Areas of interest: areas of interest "Dragon and Phoenix Golden Street"
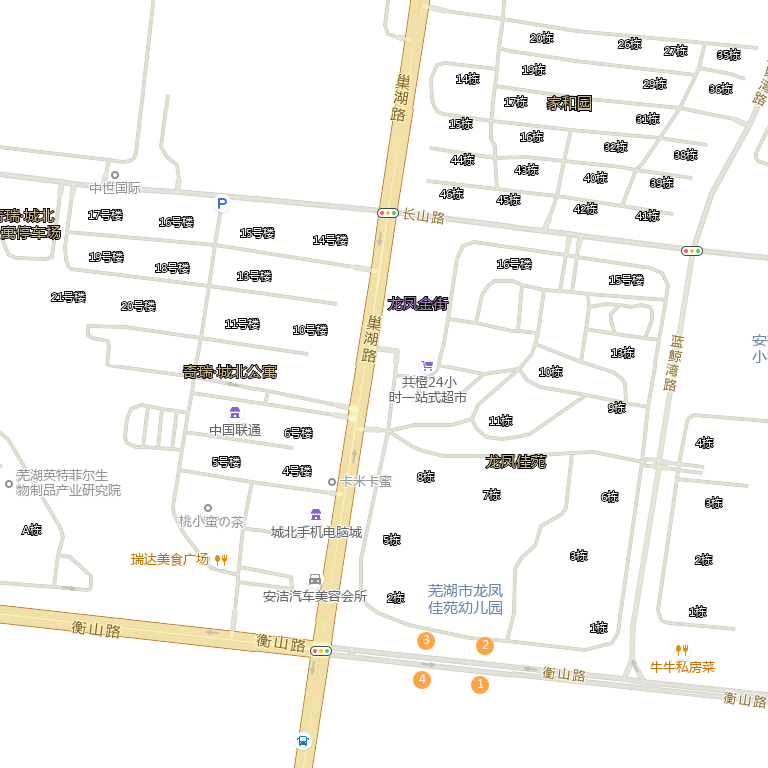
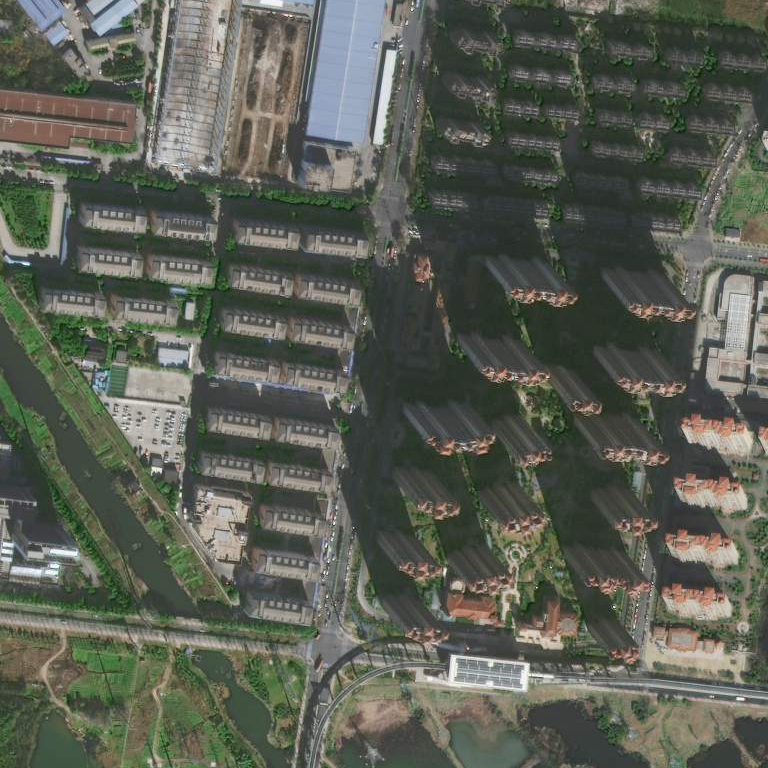